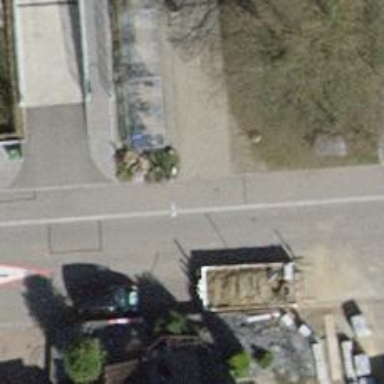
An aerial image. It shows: Sidewalk.